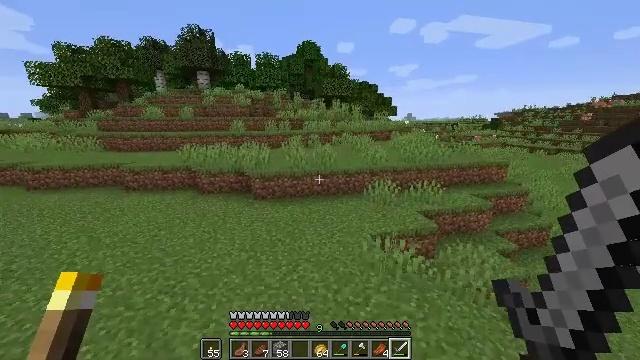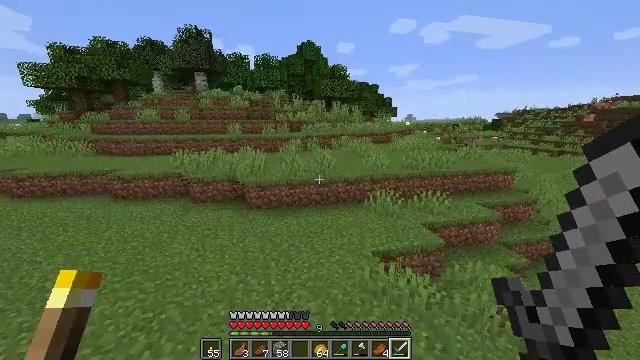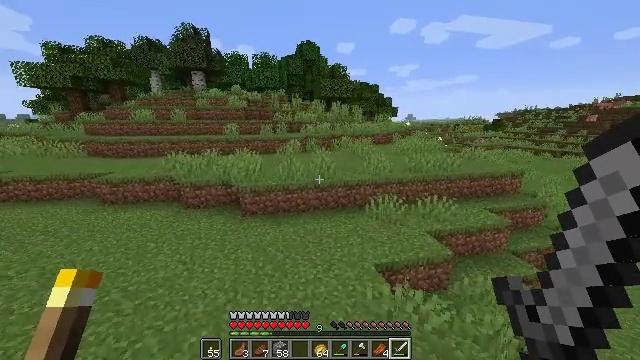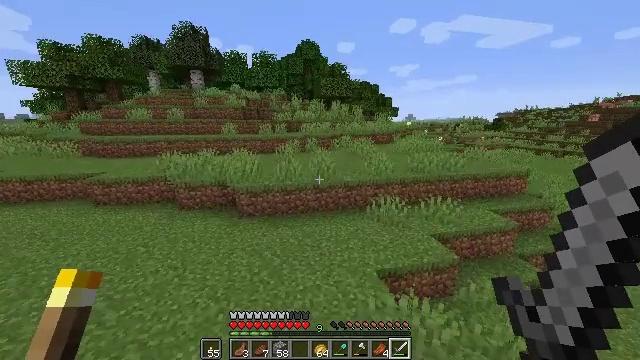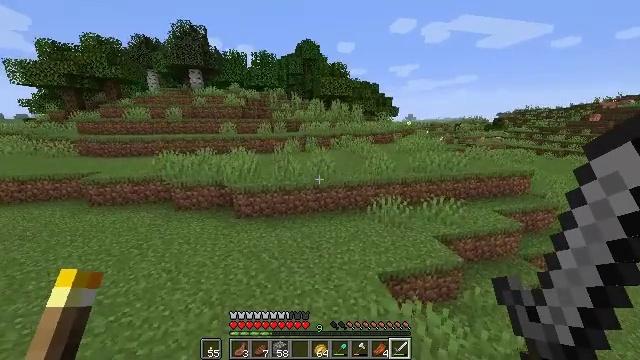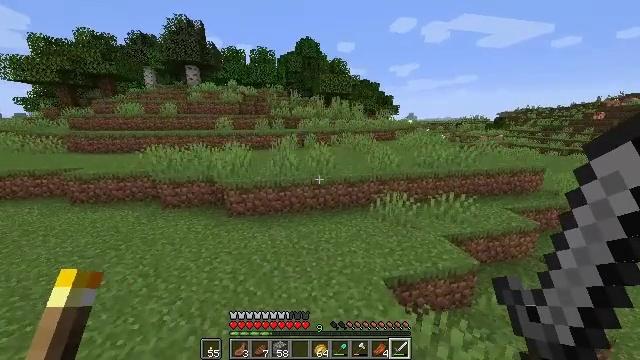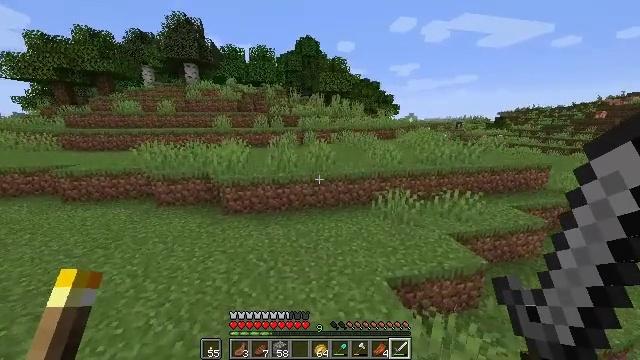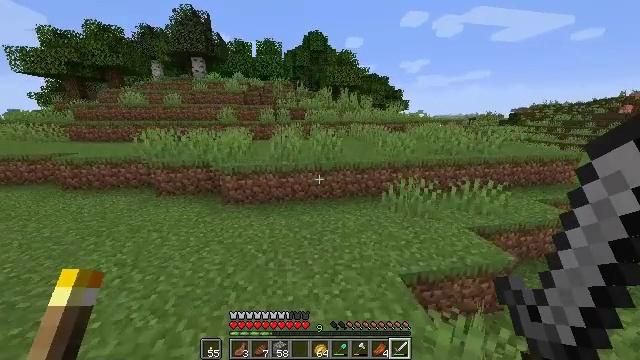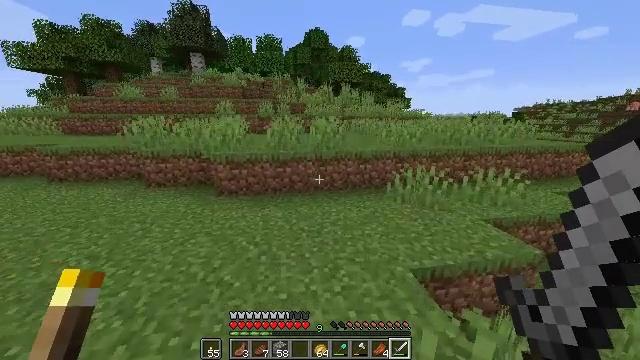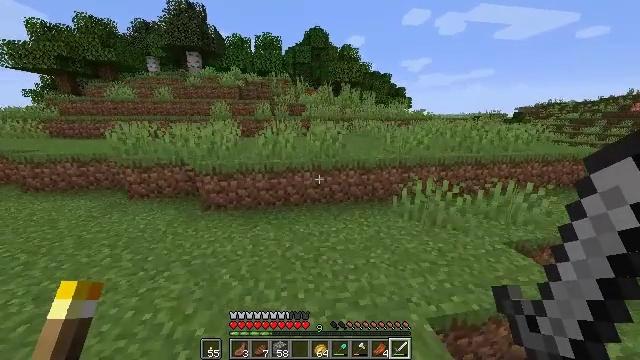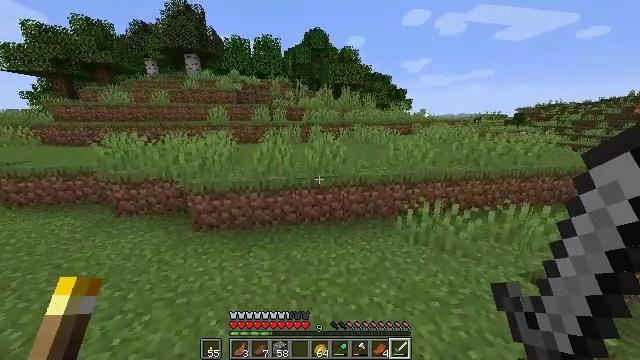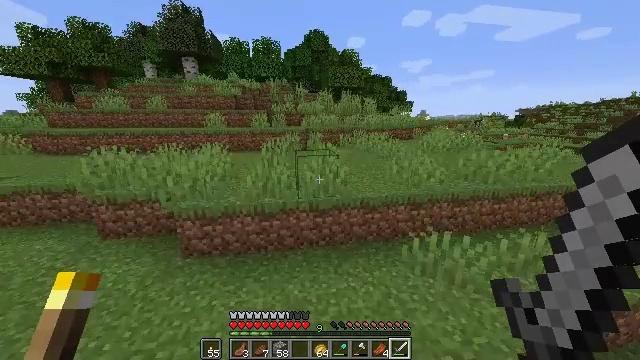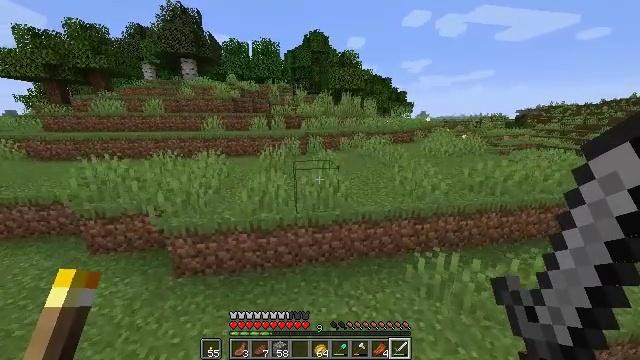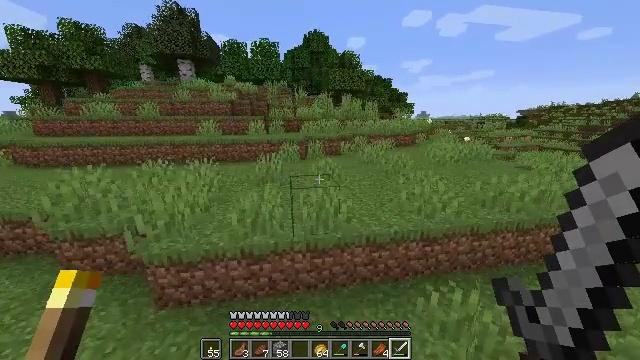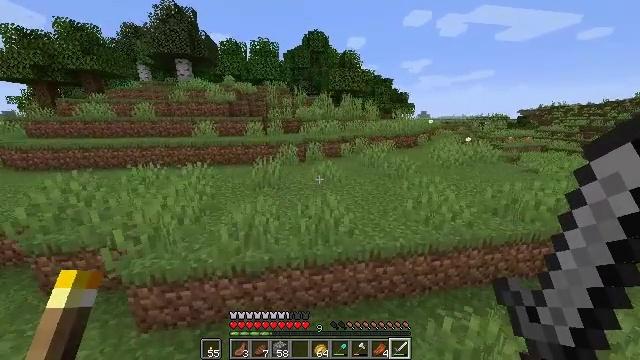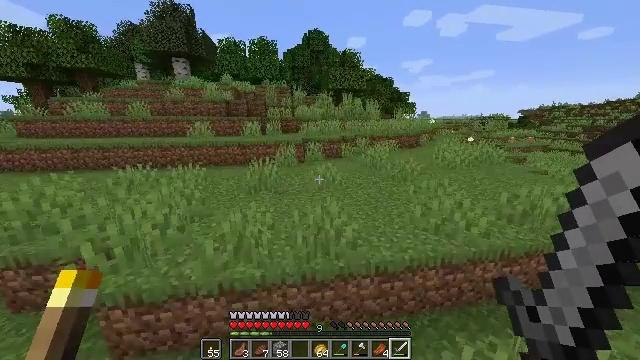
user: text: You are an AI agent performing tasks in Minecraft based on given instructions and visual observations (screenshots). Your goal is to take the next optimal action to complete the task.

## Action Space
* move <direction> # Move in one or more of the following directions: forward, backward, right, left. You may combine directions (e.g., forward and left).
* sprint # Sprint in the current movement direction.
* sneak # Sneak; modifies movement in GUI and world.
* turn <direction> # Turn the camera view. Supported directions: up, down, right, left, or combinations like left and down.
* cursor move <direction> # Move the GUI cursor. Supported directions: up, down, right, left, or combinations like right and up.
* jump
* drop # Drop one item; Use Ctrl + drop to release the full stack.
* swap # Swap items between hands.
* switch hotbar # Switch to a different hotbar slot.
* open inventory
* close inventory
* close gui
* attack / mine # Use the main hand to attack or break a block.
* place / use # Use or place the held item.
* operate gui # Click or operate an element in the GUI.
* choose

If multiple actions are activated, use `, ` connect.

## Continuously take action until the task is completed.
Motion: motion action
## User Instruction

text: Open the furnace and bake a potato.
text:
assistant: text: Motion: move forward, jump
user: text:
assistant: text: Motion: move forward, jump
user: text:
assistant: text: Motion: move forward, jump
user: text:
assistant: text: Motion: move forward, jump
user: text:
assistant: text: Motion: move forward, jump
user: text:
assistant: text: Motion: move forward, sprint, jump
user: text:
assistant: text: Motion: move forward, sprint, turn left, jump
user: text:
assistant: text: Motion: move forward, sprint, jump
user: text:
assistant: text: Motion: move forward, jump
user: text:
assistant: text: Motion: move forward, jump
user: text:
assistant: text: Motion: move forward, jump
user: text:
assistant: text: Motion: move forward, jump
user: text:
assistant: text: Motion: move forward, jump
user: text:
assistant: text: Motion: move forward, jump
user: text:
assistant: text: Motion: move forward, jump
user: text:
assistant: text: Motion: move forward, jump
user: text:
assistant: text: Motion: move forward, jump
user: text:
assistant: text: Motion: move forward, jump
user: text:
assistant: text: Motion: move forward, sprint, turn left, jump
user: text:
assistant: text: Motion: move forward, sprint, turn left, jump
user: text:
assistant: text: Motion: move forward, sprint, turn left, jump
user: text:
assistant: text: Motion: move forward, sprint, turn left, jump
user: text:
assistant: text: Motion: move forward, turn left, jump
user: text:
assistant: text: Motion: move forward, turn left, jump
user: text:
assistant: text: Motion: move forward, turn left, jump
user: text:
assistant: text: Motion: move forward, turn left, jump
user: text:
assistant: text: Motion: move forward, turn left, jump
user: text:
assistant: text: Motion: move forward, jump
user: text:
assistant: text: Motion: move forward, jump
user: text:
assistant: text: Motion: move forward, jump